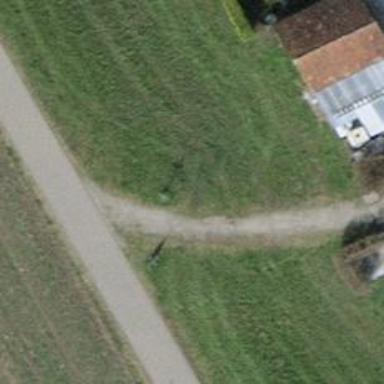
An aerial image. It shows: Compacted path road.